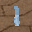
Label: 1